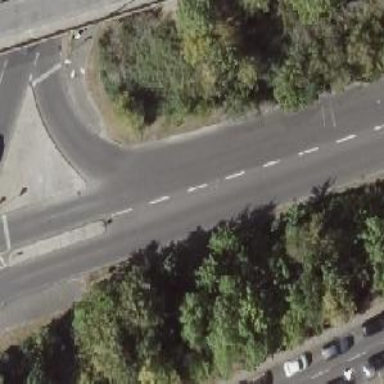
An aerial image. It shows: Primary link road with asphalt surface and lane markings.